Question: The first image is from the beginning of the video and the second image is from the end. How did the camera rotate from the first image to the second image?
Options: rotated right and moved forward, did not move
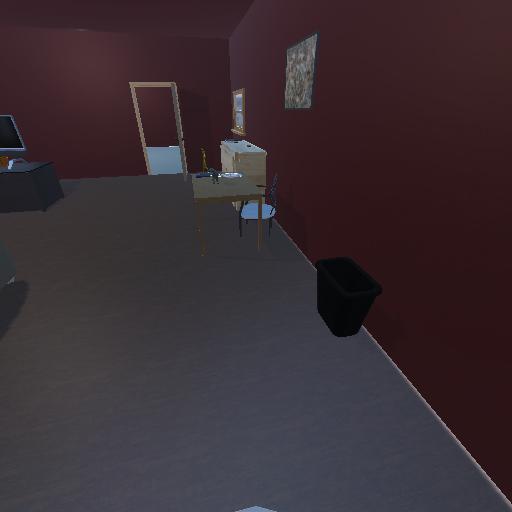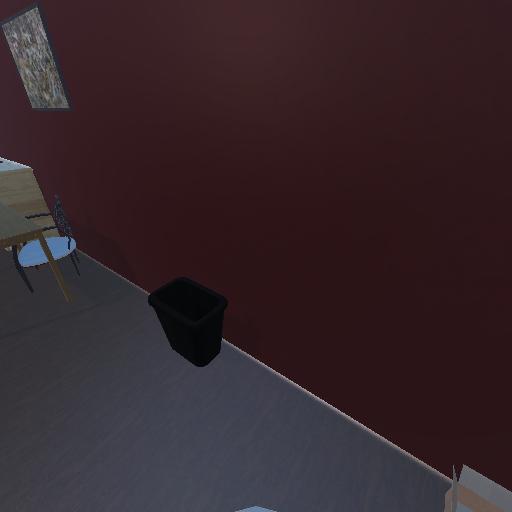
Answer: rotated right and moved forward